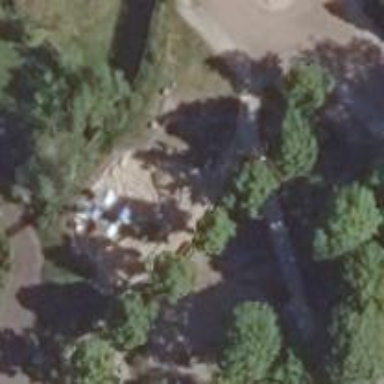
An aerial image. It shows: Playground featuring swings.